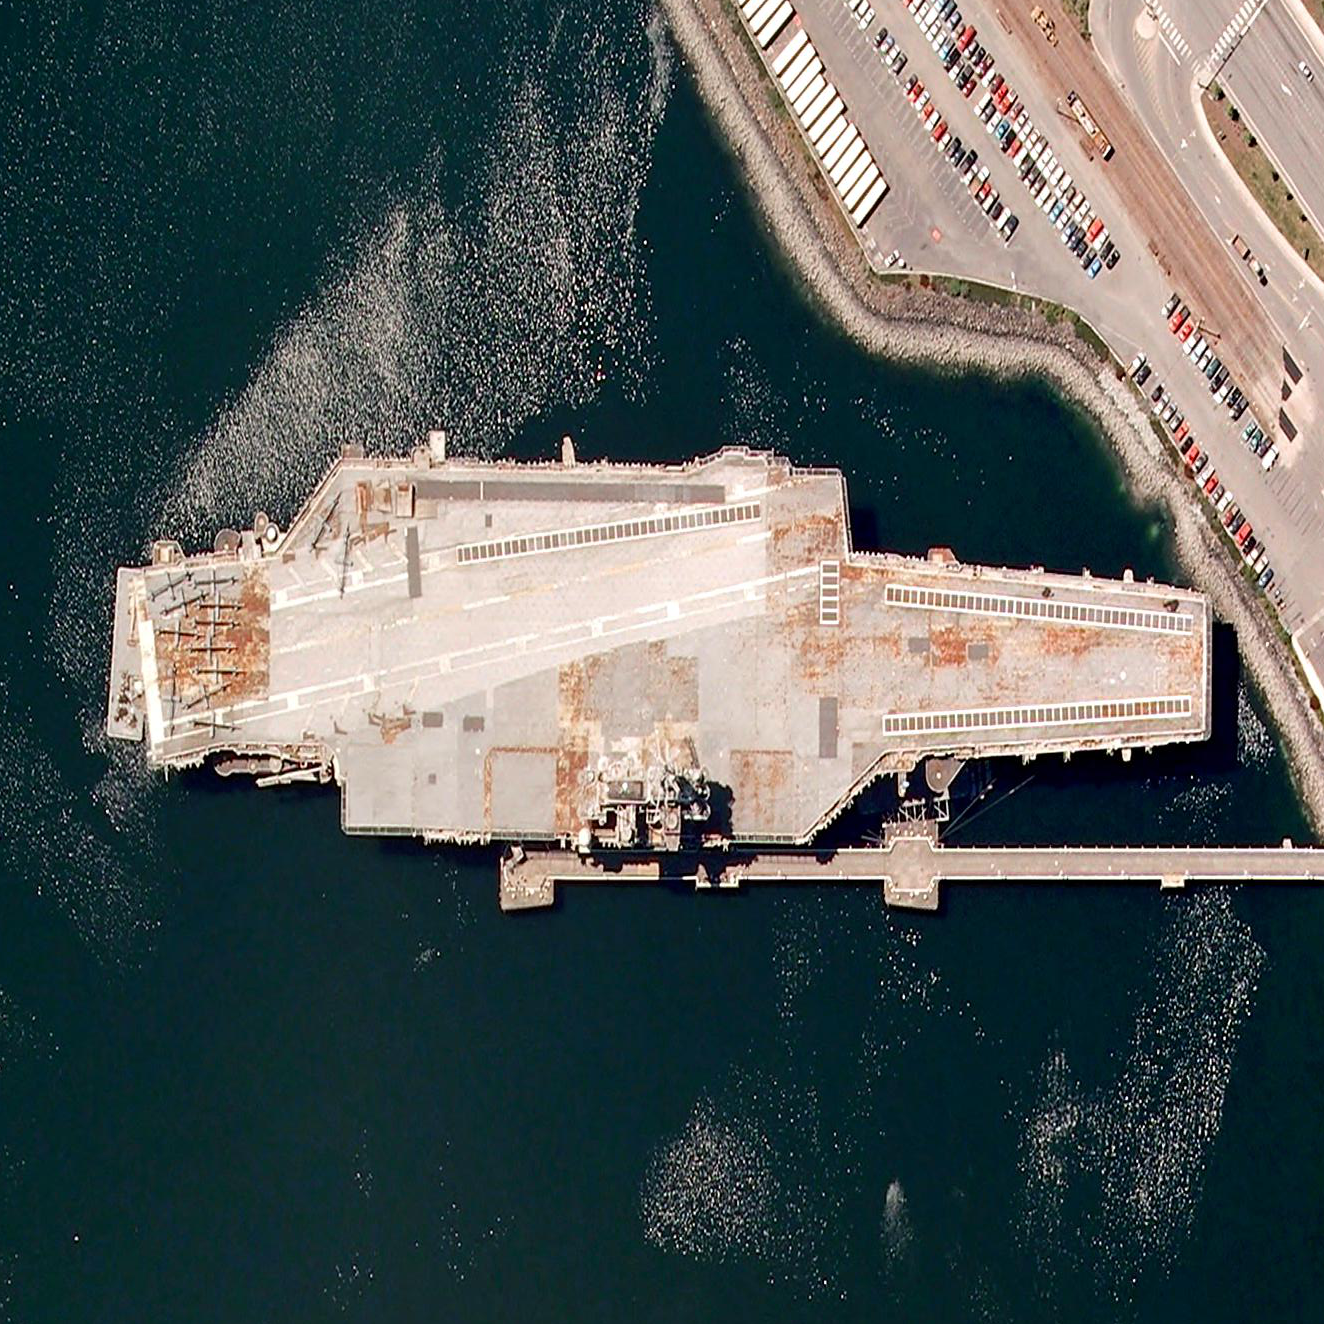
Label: aircraft_carrier